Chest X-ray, PA view. Patient: 23 years old, sex M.
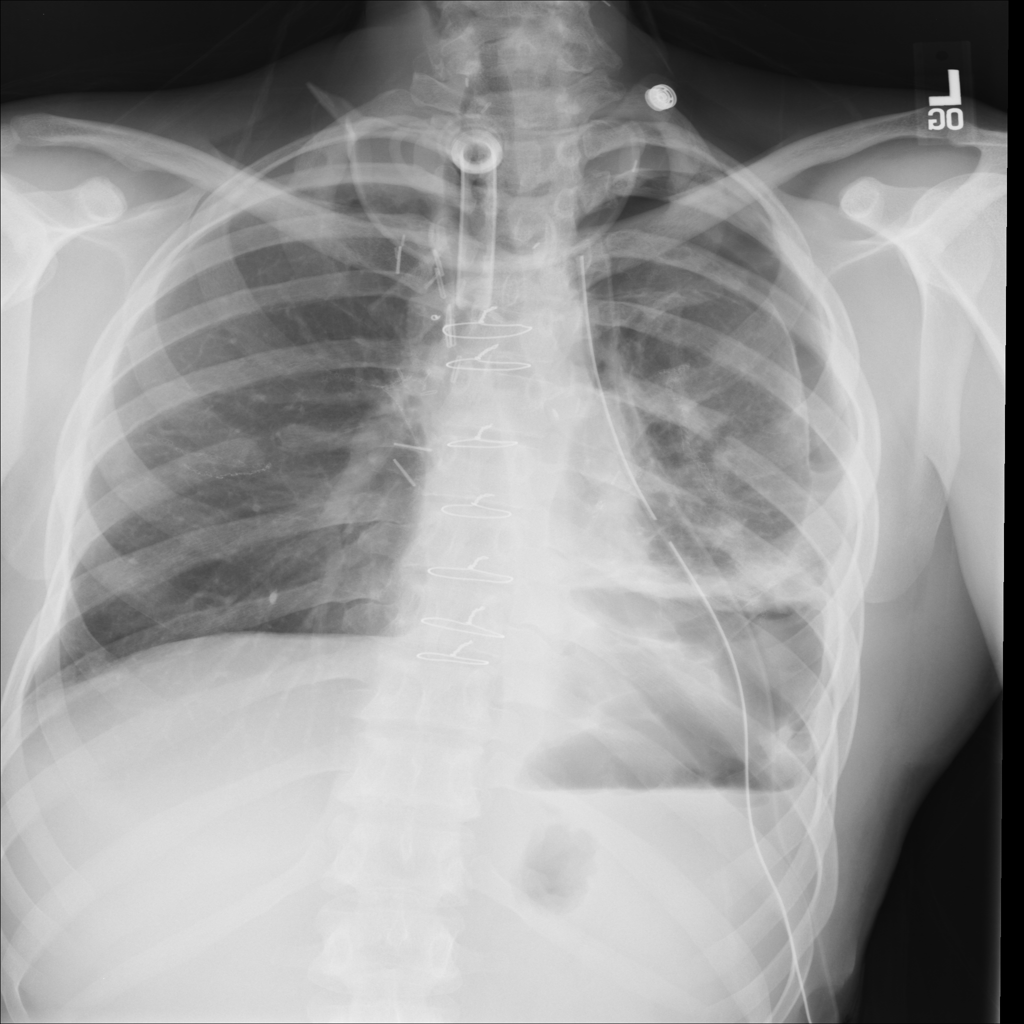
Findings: Pneumothorax